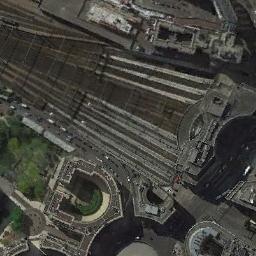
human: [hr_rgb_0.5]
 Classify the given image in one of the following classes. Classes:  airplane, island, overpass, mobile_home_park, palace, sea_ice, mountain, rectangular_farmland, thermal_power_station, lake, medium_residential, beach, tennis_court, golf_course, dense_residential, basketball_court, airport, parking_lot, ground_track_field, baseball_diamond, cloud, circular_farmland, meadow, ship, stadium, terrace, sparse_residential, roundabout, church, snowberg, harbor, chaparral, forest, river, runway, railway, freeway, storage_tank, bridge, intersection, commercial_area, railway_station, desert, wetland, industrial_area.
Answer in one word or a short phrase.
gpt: railway_station